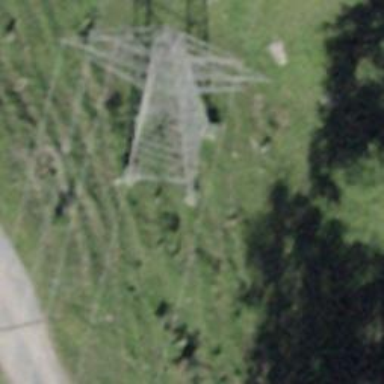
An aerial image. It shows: Power tower.